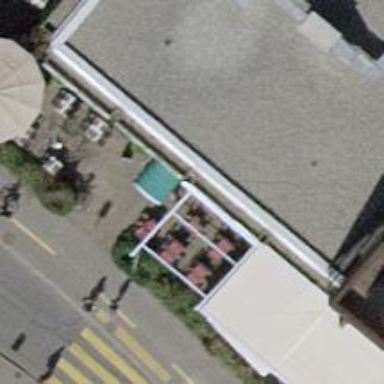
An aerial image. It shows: Pub.